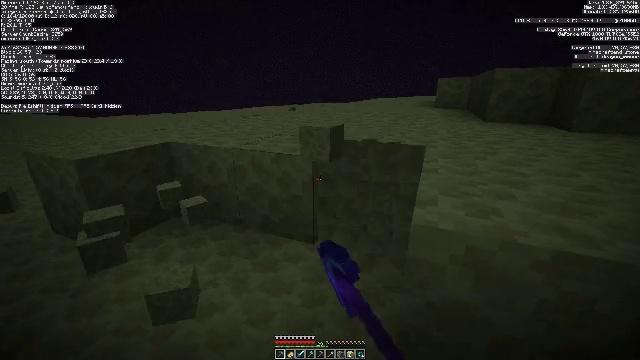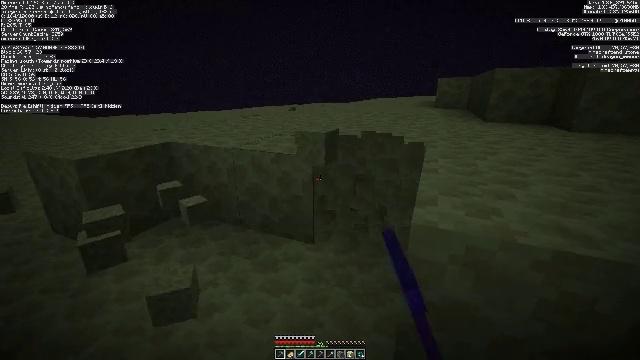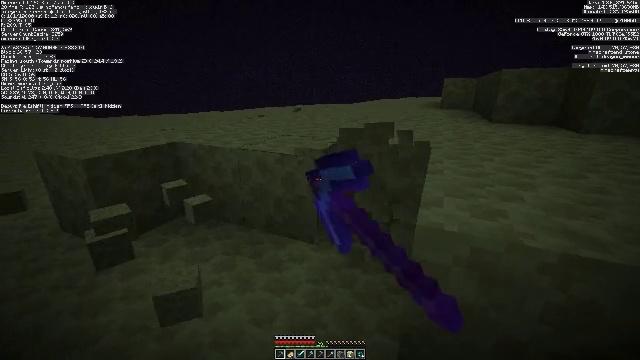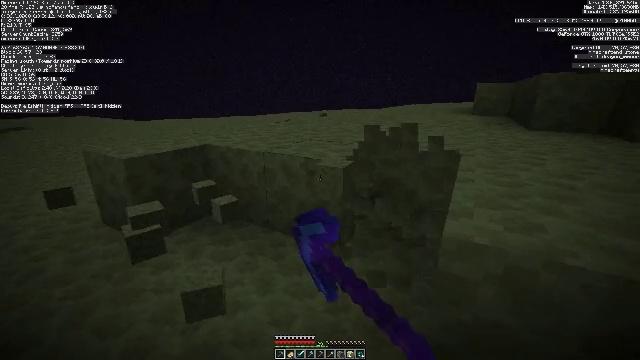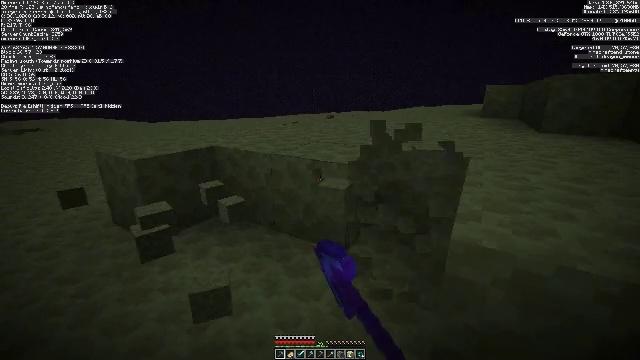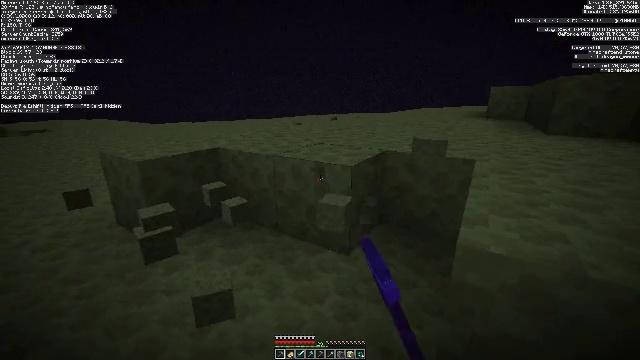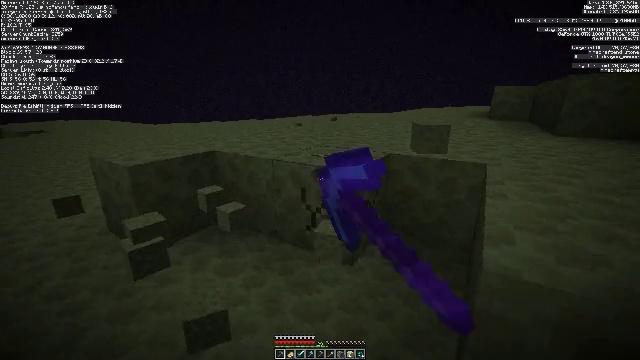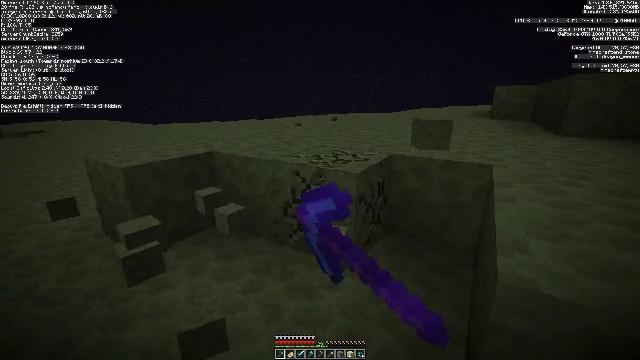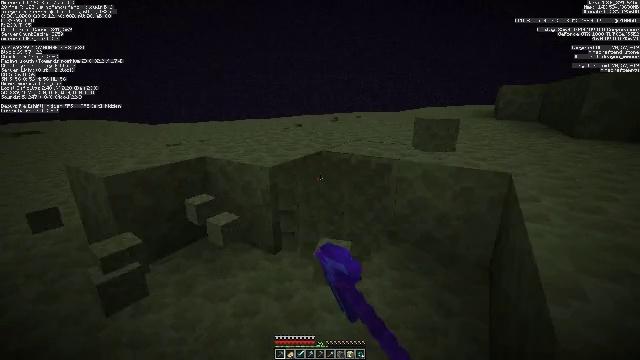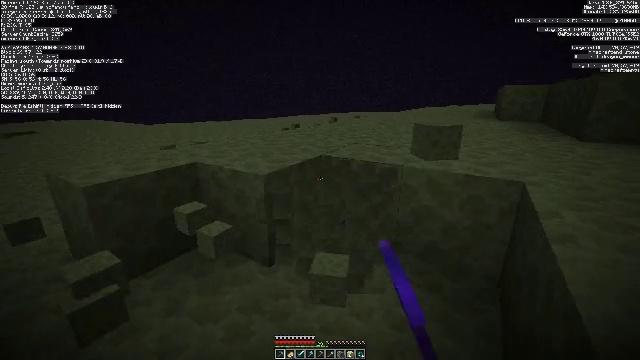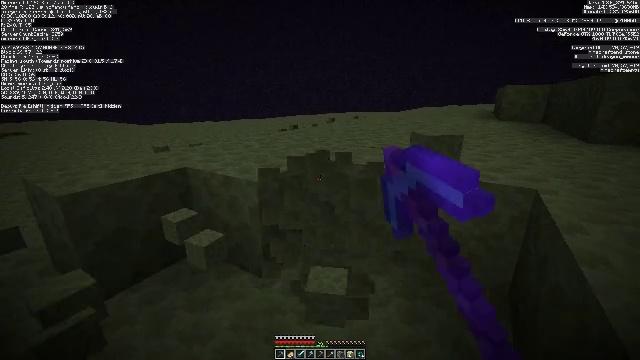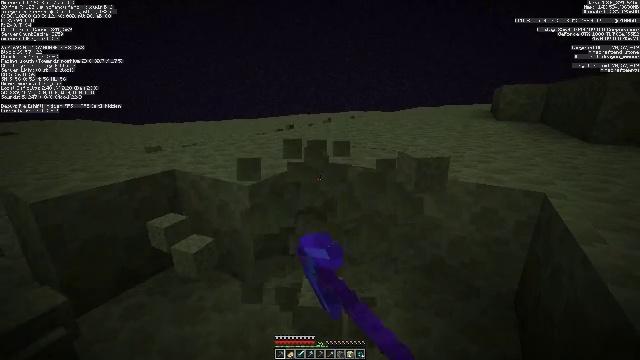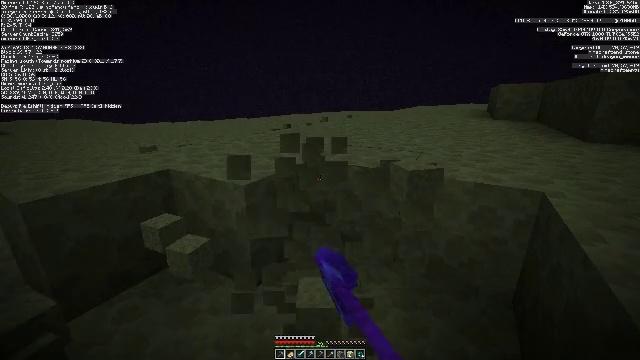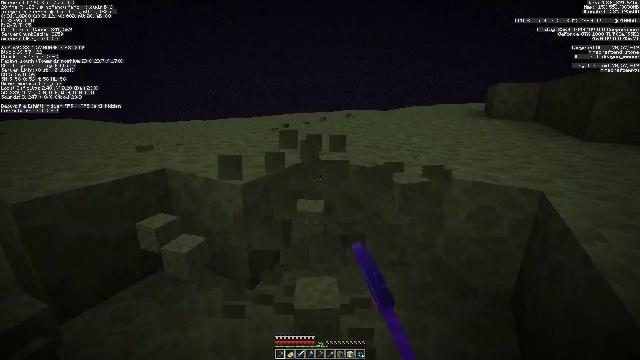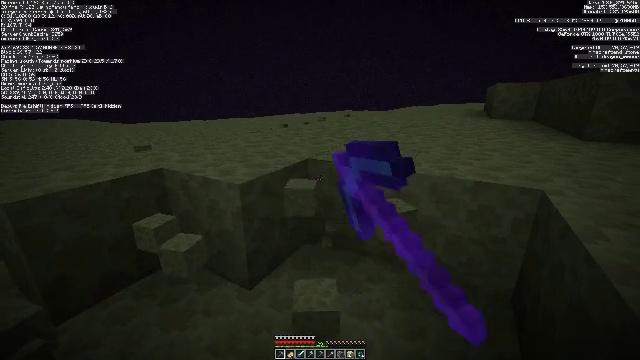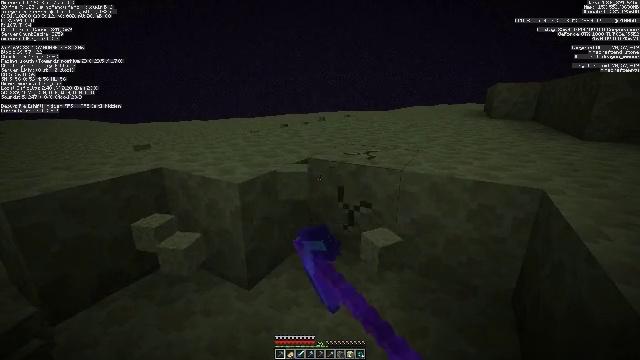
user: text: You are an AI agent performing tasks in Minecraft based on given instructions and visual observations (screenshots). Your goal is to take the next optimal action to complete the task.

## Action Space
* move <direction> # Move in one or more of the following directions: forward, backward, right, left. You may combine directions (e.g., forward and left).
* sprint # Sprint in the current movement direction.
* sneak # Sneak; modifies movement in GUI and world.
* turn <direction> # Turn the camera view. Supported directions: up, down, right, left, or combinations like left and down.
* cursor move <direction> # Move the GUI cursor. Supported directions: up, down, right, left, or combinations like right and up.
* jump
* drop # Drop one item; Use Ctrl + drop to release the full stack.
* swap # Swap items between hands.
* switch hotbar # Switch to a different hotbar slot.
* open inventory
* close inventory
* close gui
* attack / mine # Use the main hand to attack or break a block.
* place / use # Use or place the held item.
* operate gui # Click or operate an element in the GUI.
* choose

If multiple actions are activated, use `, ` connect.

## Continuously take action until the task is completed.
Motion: motion action
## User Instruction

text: Break some end stone blocks.
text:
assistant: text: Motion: attack / mine
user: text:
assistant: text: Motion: turn left, attack / mine
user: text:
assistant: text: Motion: turn left and up, attack / mine
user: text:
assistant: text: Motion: turn left, attack / mine
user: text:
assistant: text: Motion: move forward, attack / mine
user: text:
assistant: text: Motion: move forward, attack / mine
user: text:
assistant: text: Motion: move forward, attack / mine
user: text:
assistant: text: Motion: move forward, attack / mine
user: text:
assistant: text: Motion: move forward, attack / mine
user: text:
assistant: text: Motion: attack / mine
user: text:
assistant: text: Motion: attack / mine
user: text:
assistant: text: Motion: attack / mine
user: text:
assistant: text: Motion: attack / mine
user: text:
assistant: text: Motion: attack / mine
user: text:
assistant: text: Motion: attack / mine
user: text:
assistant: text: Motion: attack / mine
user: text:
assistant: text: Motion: attack / mine
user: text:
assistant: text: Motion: attack / mine
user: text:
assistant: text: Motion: attack / mine
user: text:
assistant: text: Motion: attack / mine
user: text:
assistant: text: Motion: attack / mine
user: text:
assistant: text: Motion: attack / mine
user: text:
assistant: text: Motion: attack / mine
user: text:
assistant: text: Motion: attack / mine
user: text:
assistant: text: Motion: attack / mine
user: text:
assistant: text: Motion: attack / mine
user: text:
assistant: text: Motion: attack / mine
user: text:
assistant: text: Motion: attack / mine
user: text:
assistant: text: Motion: attack / mine
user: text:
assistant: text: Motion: turn left, attack / mine